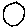
Label: circle